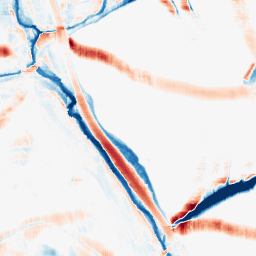
Category: morphological
Decomposition family: morphological_rect
Decomposition parameters: operation: average
width: 20
height: 20
Upsampling method: cubic_catmull_rom
Upsampling parameters: scale: 4
Upsampling scale: 4